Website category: jobs
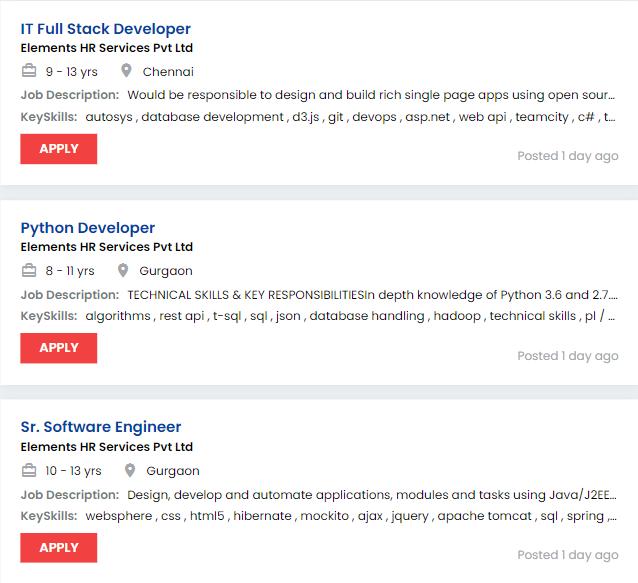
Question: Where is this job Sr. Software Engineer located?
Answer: Gurgaon

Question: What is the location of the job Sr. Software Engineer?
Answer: Gurgaon

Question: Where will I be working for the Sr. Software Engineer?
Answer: Gurgaon

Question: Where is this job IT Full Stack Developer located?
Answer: Chennai

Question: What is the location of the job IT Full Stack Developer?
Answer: Chennai

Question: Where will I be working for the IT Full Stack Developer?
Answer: Chennai

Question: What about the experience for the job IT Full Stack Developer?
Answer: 9 - 13 yrs

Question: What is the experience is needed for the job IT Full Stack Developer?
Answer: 9 - 13 yrs

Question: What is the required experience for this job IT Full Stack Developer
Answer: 9 - 13 yrs

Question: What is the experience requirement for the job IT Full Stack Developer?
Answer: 9 - 13 yrs

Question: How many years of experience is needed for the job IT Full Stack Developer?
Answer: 9 - 13 yrs

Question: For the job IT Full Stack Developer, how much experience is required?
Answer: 9 - 13 yrs

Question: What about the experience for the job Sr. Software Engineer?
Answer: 10 - 13 yrs

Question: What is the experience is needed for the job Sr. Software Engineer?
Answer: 10 - 13 yrs

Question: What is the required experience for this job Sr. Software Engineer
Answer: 10 - 13 yrs

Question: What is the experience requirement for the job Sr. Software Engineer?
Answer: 10 - 13 yrs

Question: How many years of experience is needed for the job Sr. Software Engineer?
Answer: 10 - 13 yrs

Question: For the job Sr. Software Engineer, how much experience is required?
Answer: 10 - 13 yrs

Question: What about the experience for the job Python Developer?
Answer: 8 - 11 yrs

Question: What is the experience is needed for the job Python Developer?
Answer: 8 - 11 yrs

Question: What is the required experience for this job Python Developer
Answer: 8 - 11 yrs

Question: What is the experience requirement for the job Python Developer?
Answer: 8 - 11 yrs

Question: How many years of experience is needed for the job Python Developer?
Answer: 8 - 11 yrs

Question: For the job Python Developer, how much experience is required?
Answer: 8 - 11 yrs

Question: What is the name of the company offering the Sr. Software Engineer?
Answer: Elements HR Services Pvt Ltd

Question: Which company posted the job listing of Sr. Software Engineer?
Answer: Elements HR Services Pvt Ltd

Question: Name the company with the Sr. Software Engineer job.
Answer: Elements HR Services Pvt Ltd

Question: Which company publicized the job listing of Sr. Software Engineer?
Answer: Elements HR Services Pvt Ltd

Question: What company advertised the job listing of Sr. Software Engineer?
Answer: Elements HR Services Pvt Ltd

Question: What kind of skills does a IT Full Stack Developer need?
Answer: autosys , database development , d3.js , git , devops , asp.net , web api , teamcity , c# , team player , javascript , visual studio , consultant

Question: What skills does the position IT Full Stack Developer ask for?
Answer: autosys , database development , d3.js , git , devops , asp.net , web api , teamcity , c# , team player , javascript , visual studio , consultant

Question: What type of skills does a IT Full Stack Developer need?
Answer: autosys , database development , d3.js , git , devops , asp.net , web api , teamcity , c# , team player , javascript , visual studio , consultant

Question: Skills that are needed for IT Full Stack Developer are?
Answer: autosys , database development , d3.js , git , devops , asp.net , web api , teamcity , c# , team player , javascript , visual studio , consultant

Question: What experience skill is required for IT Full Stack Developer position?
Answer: autosys , database development , d3.js , git , devops , asp.net , web api , teamcity , c# , team player , javascript , visual studio , consultant

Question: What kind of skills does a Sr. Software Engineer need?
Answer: websphere , css , html5 , hibernate , mockito , ajax , jquery , apache tomcat , sql , spring , java , j2ee , software engineer , jpa , web development , middleware , genesys , junit , maven , ant , database programming , consultant , angularjs , j2ee technologies , unix

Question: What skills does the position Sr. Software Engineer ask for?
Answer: websphere , css , html5 , hibernate , mockito , ajax , jquery , apache tomcat , sql , spring , java , j2ee , software engineer , jpa , web development , middleware , genesys , junit , maven , ant , database programming , consultant , angularjs , j2ee technologies , unix

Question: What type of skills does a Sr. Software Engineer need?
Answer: websphere , css , html5 , hibernate , mockito , ajax , jquery , apache tomcat , sql , spring , java , j2ee , software engineer , jpa , web development , middleware , genesys , junit , maven , ant , database programming , consultant , angularjs , j2ee technologies , unix

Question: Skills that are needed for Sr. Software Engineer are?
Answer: websphere , css , html5 , hibernate , mockito , ajax , jquery , apache tomcat , sql , spring , java , j2ee , software engineer , jpa , web development , middleware , genesys , junit , maven , ant , database programming , consultant , angularjs , j2ee technologies , unix

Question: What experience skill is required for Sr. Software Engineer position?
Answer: websphere , css , html5 , hibernate , mockito , ajax , jquery , apache tomcat , sql , spring , java , j2ee , software engineer , jpa , web development , middleware , genesys , junit , maven , ant , database programming , consultant , angularjs , j2ee technologies , unix

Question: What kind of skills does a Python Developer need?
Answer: algorithms , rest api , t-sql , sql , json , database handling , hadoop , technical skills , pl / sql , rest , python , natural language processing , machine learning , django , consultant

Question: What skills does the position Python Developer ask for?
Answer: algorithms , rest api , t-sql , sql , json , database handling , hadoop , technical skills , pl / sql , rest , python , natural language processing , machine learning , django , consultant

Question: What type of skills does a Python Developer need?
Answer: algorithms , rest api , t-sql , sql , json , database handling , hadoop , technical skills , pl / sql , rest , python , natural language processing , machine learning , django , consultant

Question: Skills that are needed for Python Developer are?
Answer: algorithms , rest api , t-sql , sql , json , database handling , hadoop , technical skills , pl / sql , rest , python , natural language processing , machine learning , django , consultant

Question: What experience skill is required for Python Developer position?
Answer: algorithms , rest api , t-sql , sql , json , database handling , hadoop , technical skills , pl / sql , rest , python , natural language processing , machine learning , django , consultant